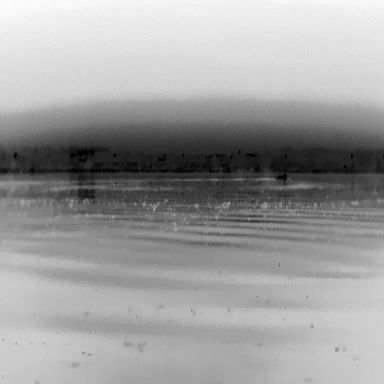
There is a warship in the infrared image.